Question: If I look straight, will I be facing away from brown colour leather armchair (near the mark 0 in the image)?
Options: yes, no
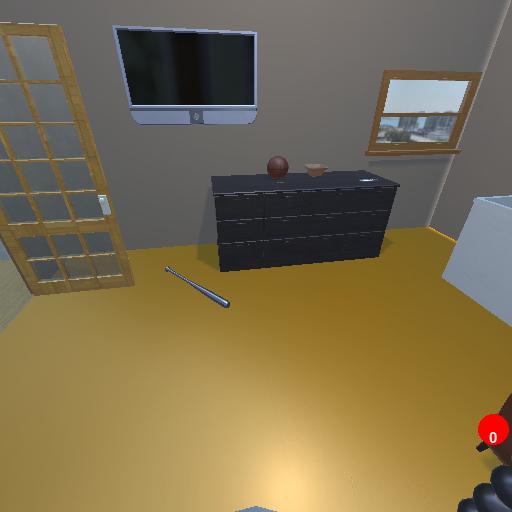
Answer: yes